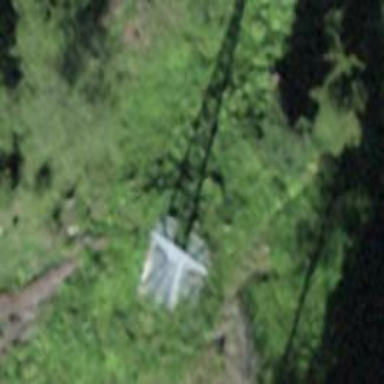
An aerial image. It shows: Pylon for aerialway.